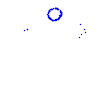
Particle: proton